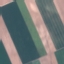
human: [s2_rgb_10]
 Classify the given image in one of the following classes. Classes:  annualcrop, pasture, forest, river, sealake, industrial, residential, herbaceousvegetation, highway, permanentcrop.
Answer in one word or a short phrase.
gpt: AnnualCrop